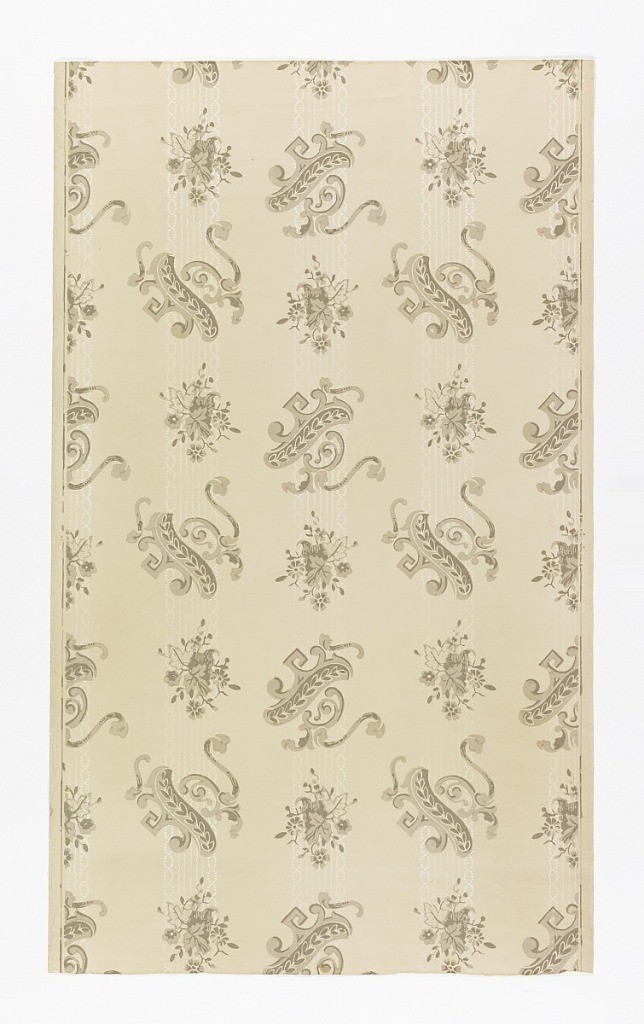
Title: Sidewall
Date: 1843
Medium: Block-printed on paper
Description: A series of vertical bands along which are scroll and leaf medallions alternating with smaller floral clusters. Along every other band the motifs are turned 90 degrees, or turned over, and are dropped.